Question:
Here 'nrdc_ItemPrice' and 'nrdc_Lntotl' fields are appending to datagridview as shown in 1st image
How can I control them to .00 values. Here is my code
'''
dsEstmDtls = salesDCCls.ordrAckDataSet(estmID);
dtDCDtls = dsEstmDtls.Tables[1];
dgvDcNon.DataSource = dtDCDtls;
'''
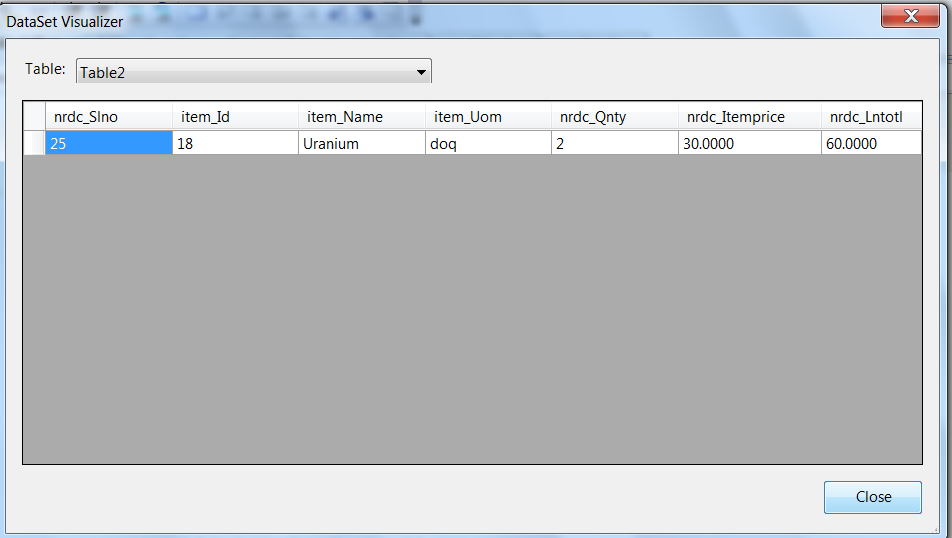
Answer: Change the 'DataGridView' column format :
'''
dgvDcNon.Columns["ColumnName"].DefaultCellStyle.Format = "N2";
'''
You can do that from the designer as well. Example from the web :